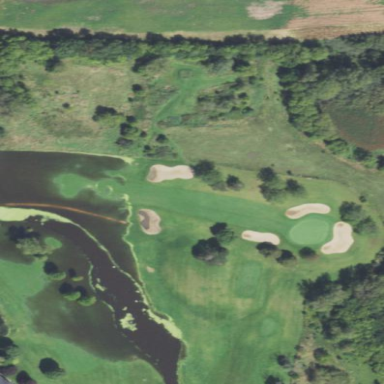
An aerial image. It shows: Water hazard on golf course.